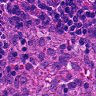
Metastatic tissue present: no